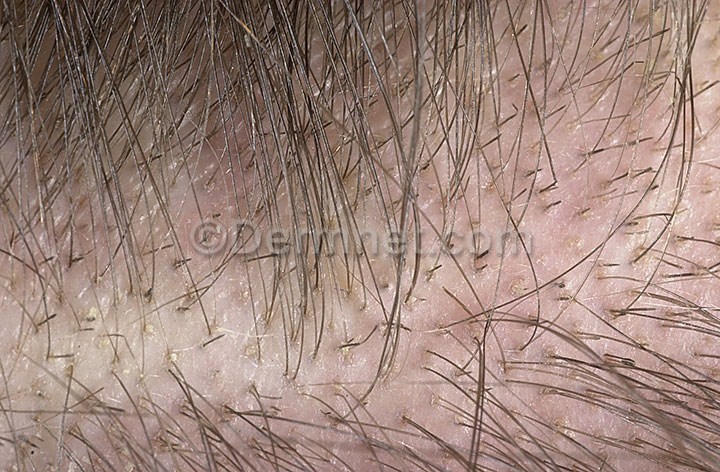
Disease: Hair Loss Photos Alopecia and other Hair Diseases